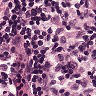
Metastatic tissue present: no